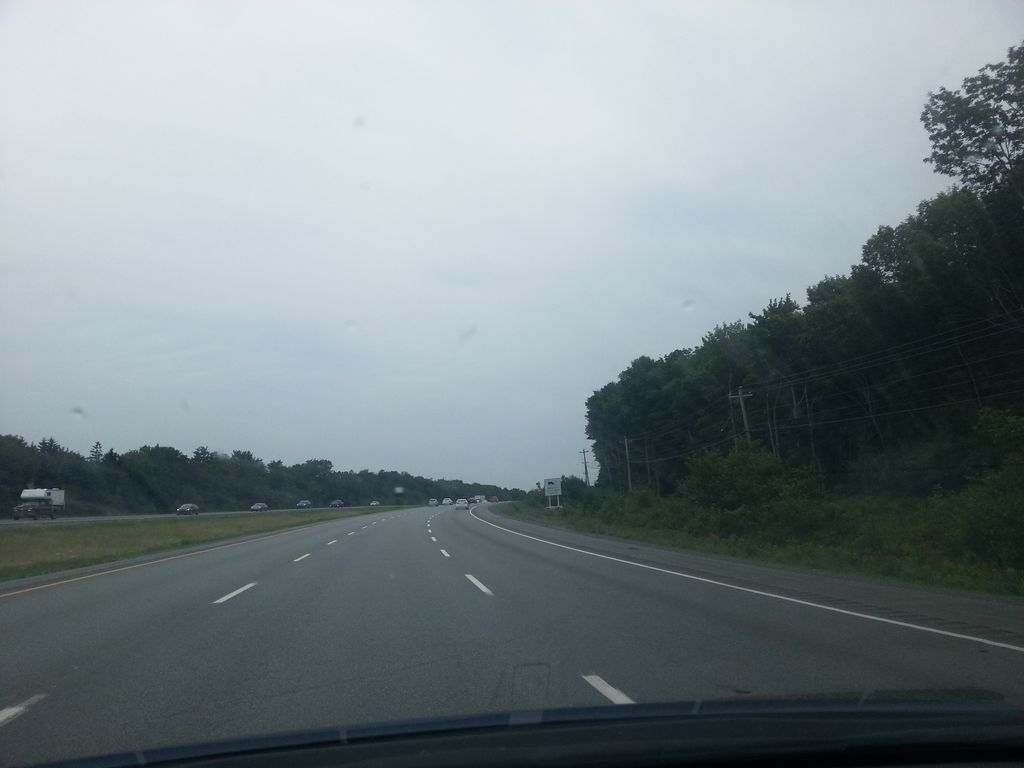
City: halifax